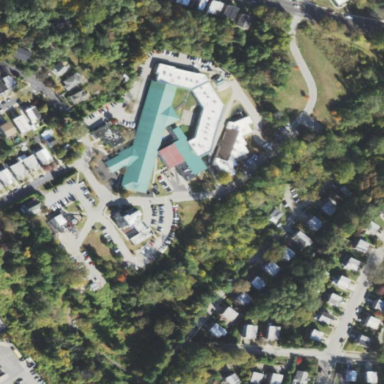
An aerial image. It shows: Hospital providing healthcare services.